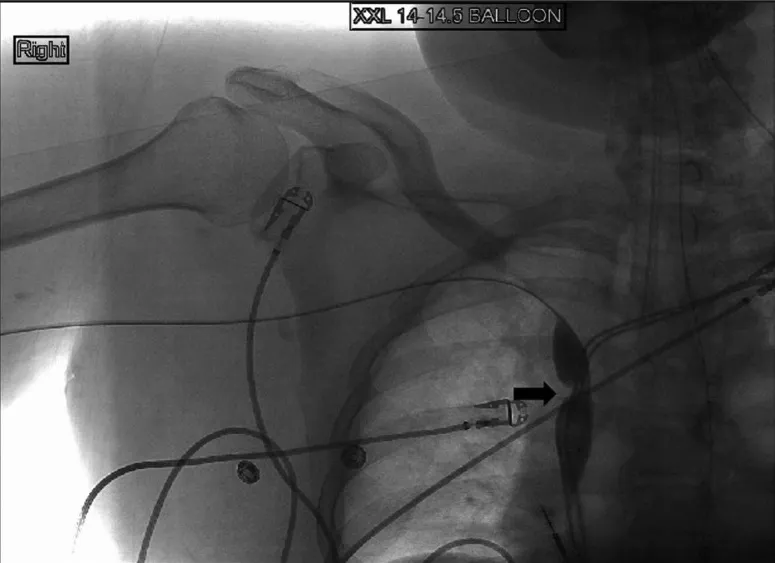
Superior venogram showing tight stenosis of SVC (arrow).
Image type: radiology (x_ray)